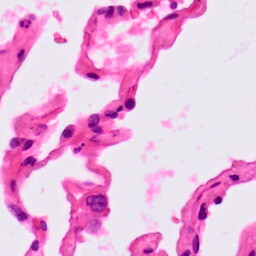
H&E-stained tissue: Lung